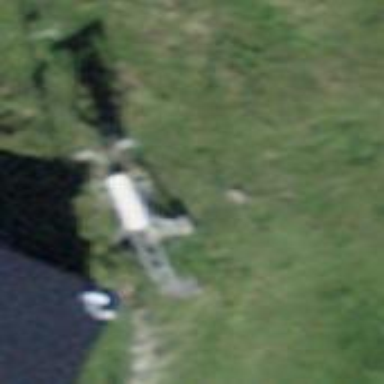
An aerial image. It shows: Pylon for aerialway.